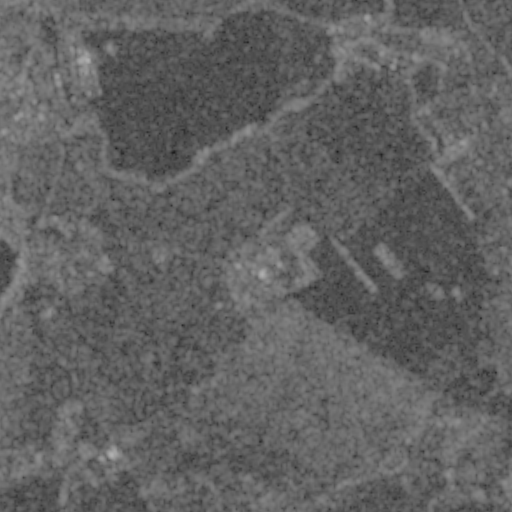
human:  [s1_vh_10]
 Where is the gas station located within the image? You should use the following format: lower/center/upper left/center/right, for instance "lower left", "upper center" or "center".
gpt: The gas station is located in the center of the image.
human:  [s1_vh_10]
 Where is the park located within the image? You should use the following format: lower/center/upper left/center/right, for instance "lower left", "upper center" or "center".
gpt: The park is located in the lower right of the image.
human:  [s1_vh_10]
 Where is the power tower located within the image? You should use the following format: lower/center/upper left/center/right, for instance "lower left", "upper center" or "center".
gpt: The power tower is located in the lower of the image.
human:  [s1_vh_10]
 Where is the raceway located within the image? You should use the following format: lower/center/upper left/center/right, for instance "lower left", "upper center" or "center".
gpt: The raceway is located in the lower right of the image.
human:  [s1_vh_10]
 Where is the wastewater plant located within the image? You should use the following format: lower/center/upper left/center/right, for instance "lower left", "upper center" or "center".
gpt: The wastewater plant is located in the upper right of the image.
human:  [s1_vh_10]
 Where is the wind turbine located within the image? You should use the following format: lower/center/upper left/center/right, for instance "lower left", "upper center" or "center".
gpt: The wind turbine is located in the upper right of the image.
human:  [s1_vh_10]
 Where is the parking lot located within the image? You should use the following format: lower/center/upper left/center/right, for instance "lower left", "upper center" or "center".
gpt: There is no parking lot in the image.

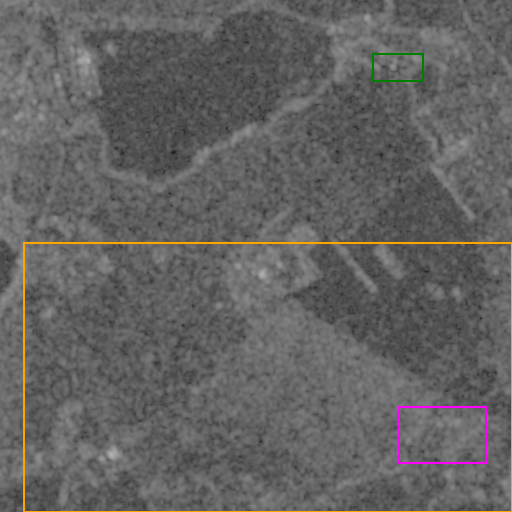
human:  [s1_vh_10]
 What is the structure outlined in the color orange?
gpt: The structure outlined in orange is a crop field.
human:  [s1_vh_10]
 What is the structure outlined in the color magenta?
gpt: The structure outlined in magenta is a park.
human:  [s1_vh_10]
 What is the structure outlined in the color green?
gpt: The structure outlined in green is a wastewater plant.
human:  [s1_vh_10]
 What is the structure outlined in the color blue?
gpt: There is no blue outline.